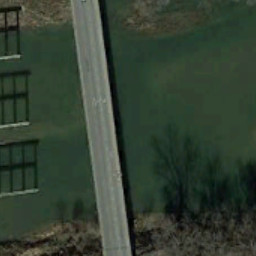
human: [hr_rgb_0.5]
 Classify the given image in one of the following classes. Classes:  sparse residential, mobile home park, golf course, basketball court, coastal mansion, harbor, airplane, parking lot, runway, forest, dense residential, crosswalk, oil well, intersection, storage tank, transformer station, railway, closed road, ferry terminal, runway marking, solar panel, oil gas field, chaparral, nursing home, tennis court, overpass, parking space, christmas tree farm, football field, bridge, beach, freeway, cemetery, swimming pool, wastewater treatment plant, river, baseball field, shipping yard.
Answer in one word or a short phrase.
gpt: bridge